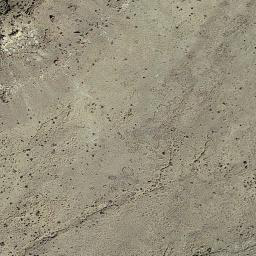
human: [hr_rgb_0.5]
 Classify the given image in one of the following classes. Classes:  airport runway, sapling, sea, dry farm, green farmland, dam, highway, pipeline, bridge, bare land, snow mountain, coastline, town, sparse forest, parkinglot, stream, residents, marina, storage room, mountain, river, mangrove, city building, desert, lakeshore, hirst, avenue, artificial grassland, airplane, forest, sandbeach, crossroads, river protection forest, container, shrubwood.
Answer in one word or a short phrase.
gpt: bare land